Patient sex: M
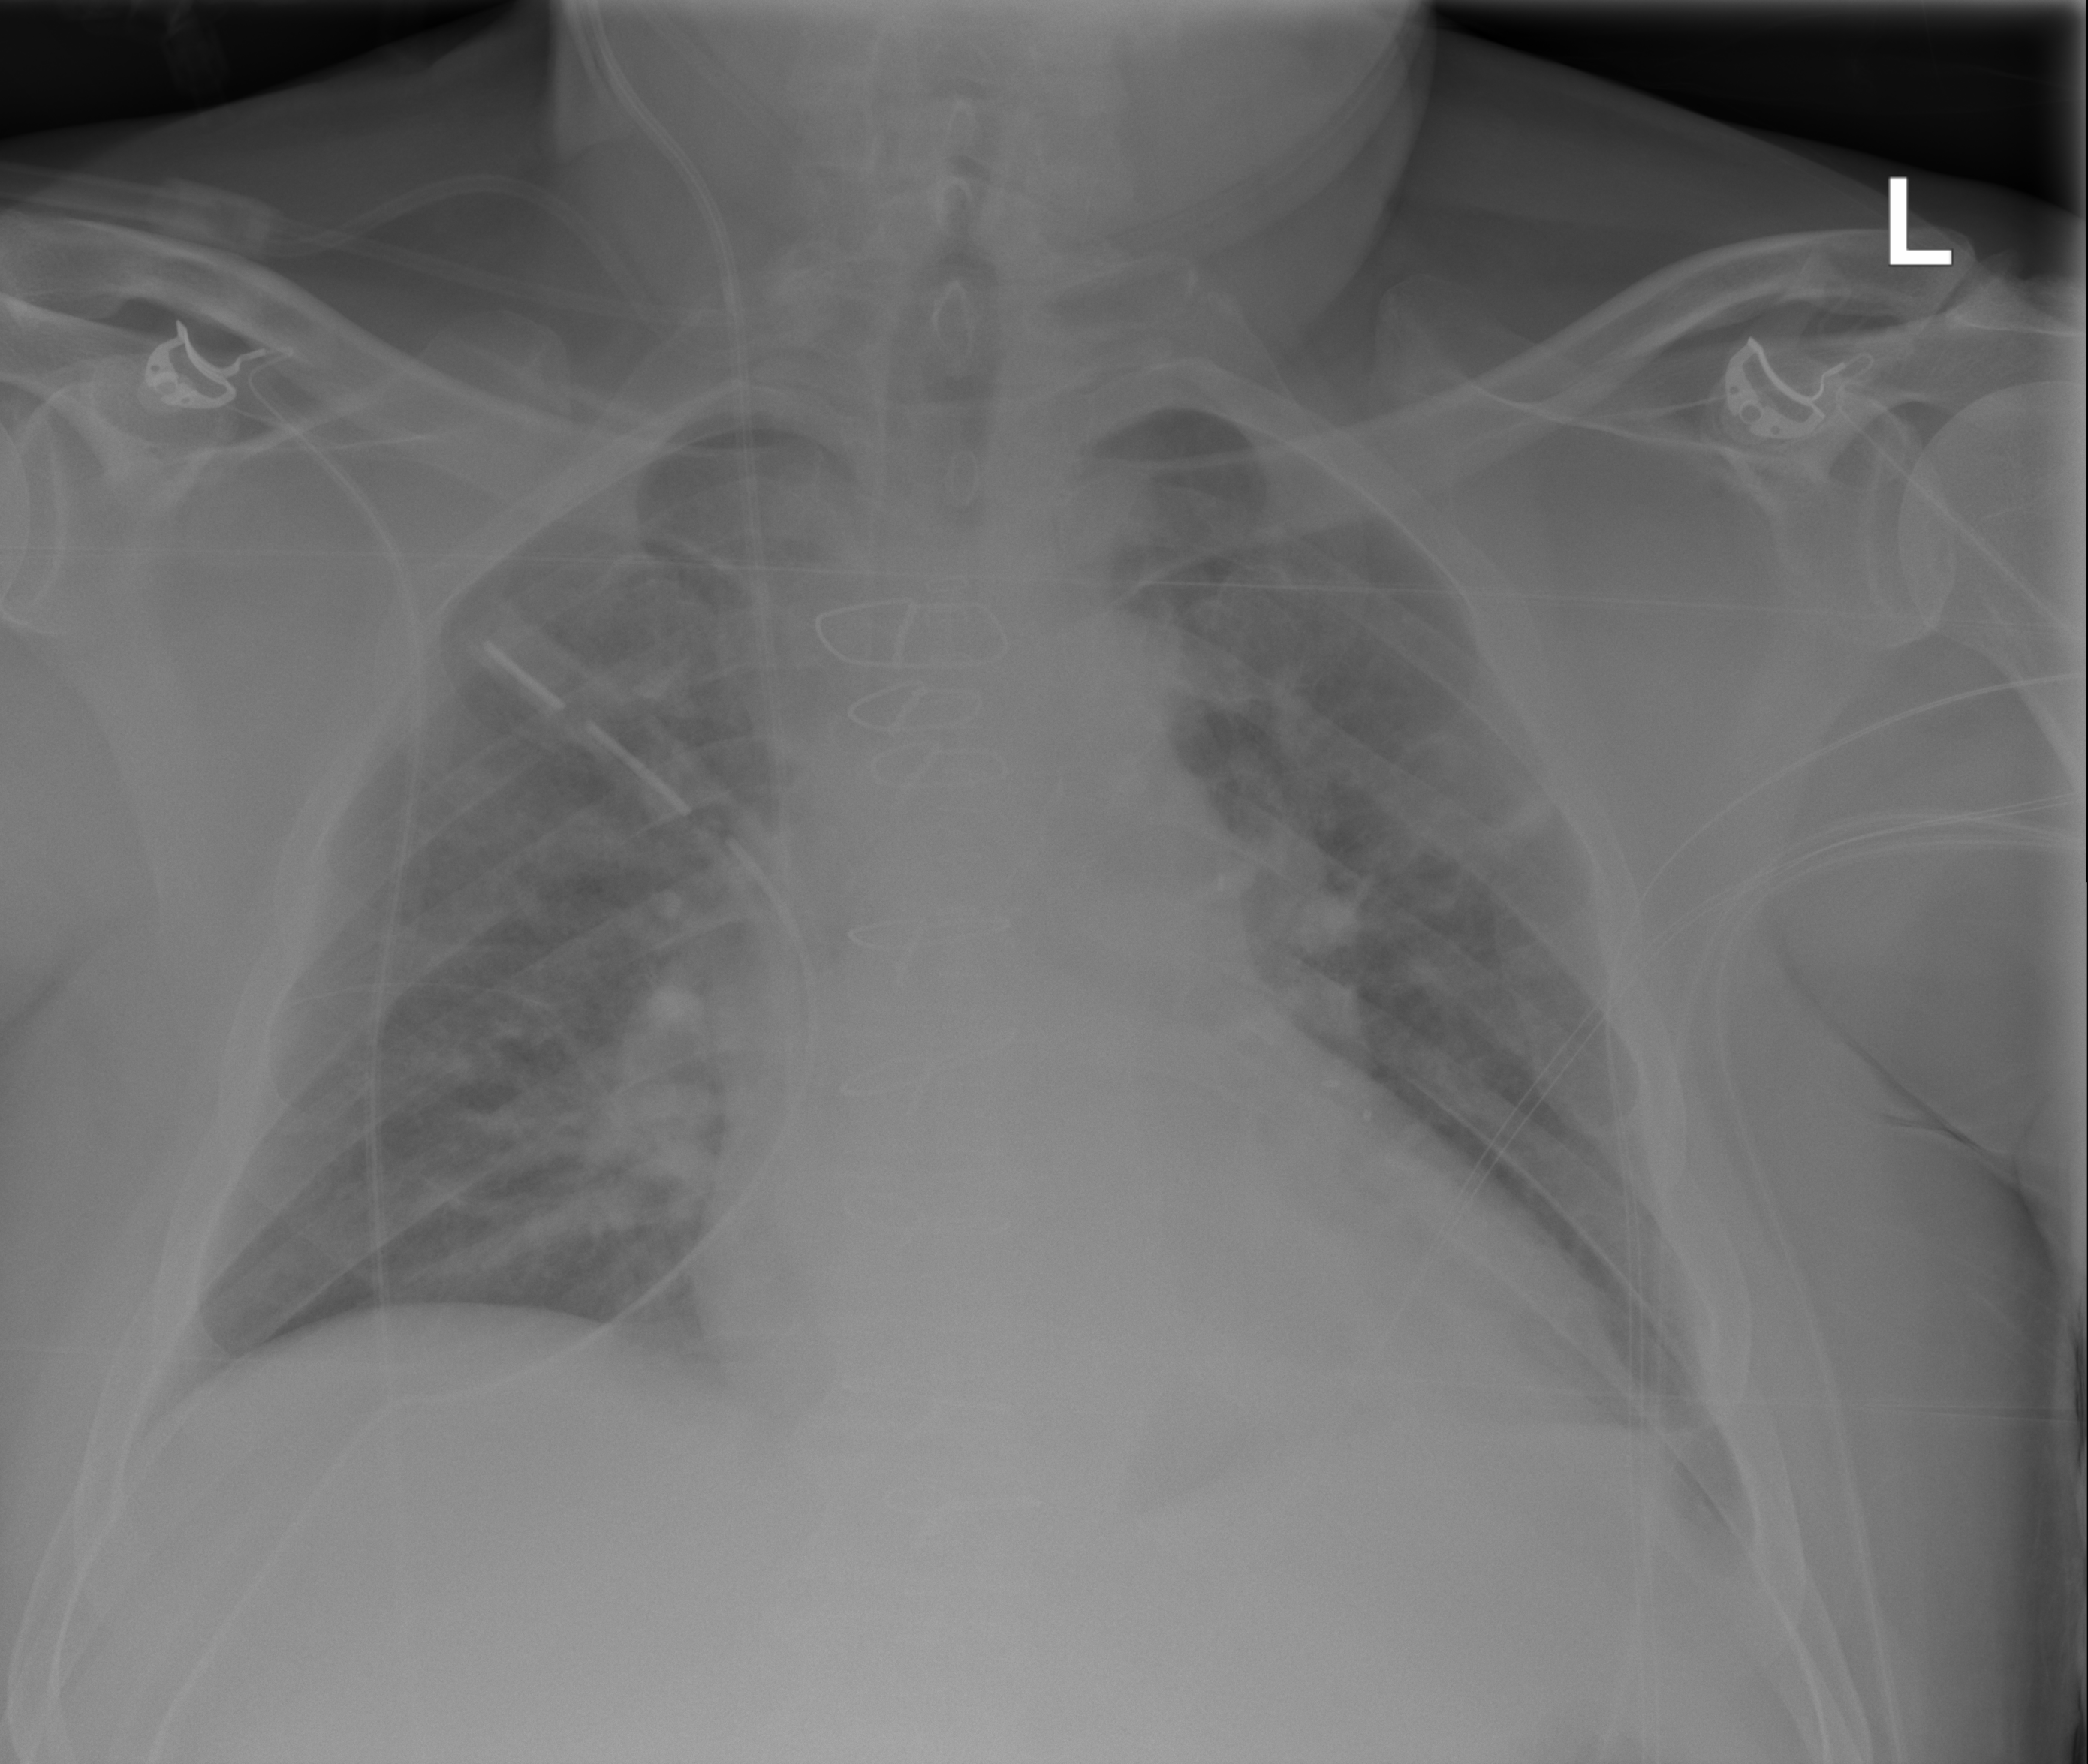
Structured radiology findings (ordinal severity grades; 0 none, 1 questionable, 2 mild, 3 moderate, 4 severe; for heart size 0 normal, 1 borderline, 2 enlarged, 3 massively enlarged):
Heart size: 2
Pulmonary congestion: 2
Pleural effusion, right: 0
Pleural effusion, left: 2
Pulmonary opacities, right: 0
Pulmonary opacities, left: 0
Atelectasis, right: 0
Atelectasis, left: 2